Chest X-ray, PA view. Patient: 49 years old, sex F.
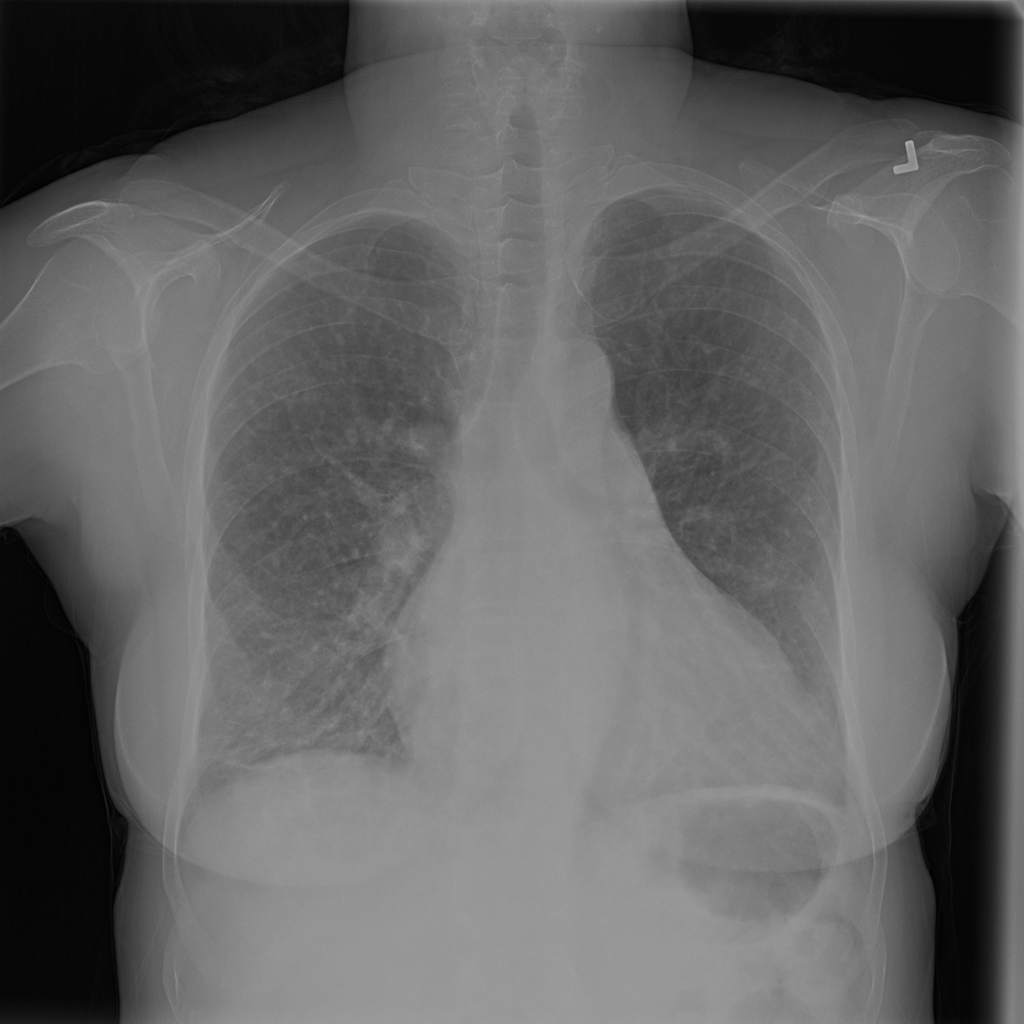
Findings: Cardiomegaly